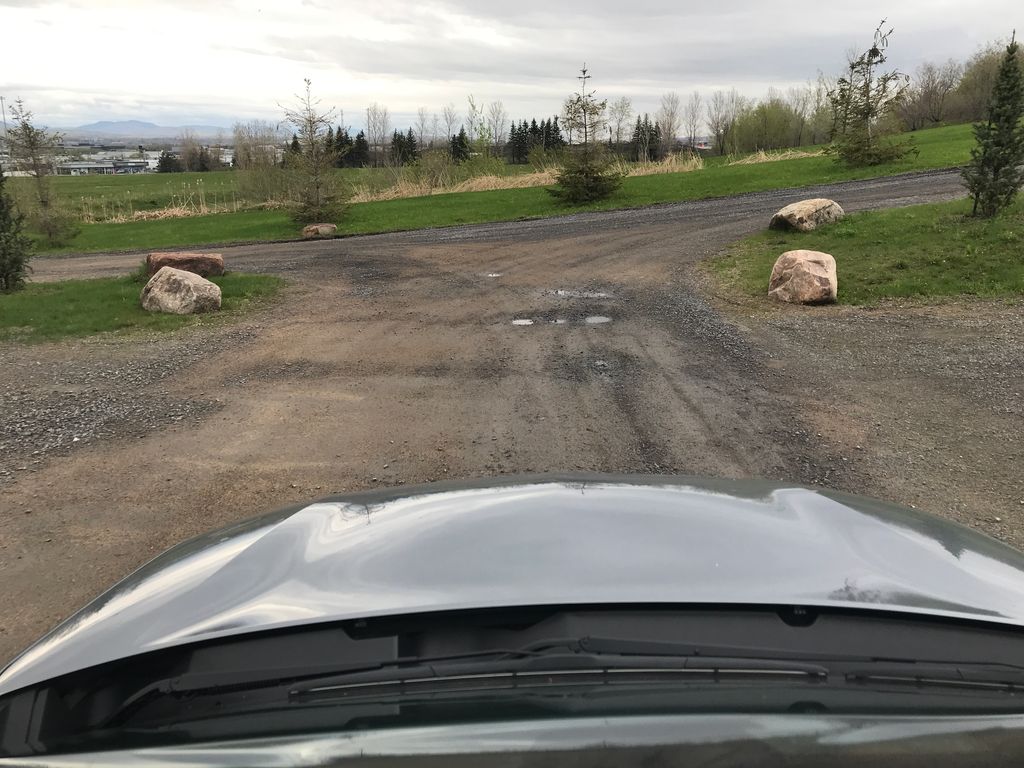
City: quebec_city